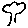
Label: tree